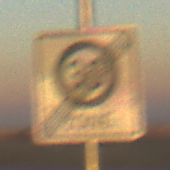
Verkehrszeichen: EndeZone30
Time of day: SunriseSunset
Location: Outdoor (Nature)
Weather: Clear
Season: NotSpecified
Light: Natural